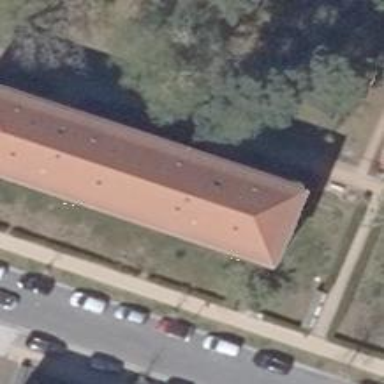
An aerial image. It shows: Hipped-roof building with apartments.